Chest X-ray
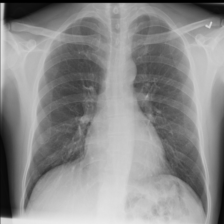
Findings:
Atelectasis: negative
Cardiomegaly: negative
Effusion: negative
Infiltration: negative
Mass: negative
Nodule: negative
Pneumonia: negative
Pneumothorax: negative
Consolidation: negative
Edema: negative
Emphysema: negative
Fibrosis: negative
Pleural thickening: negative
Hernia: negative